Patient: sex M, age 37
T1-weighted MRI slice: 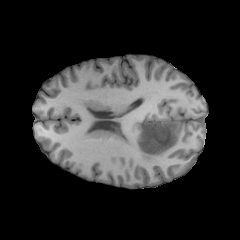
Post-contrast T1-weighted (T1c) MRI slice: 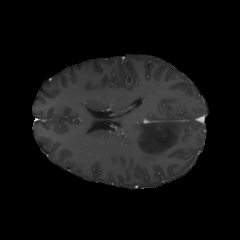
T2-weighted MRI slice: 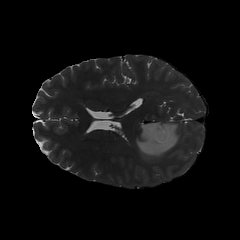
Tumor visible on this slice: yes
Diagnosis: Astrocytoma, IDH-mutant
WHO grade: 2